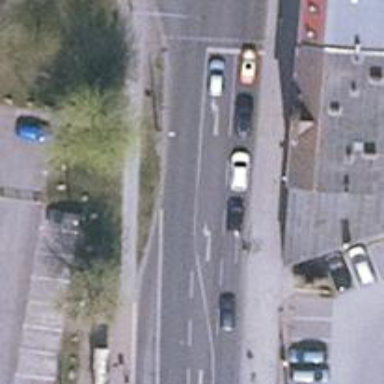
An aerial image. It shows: Asphalt footway with no sidewalk.